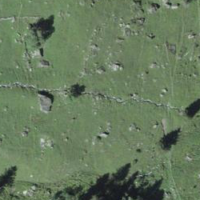
EUNIS habitat code: 26
Species observed at this site:
Bartsia alpina